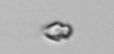
Label: Heterocapsa_rotundata